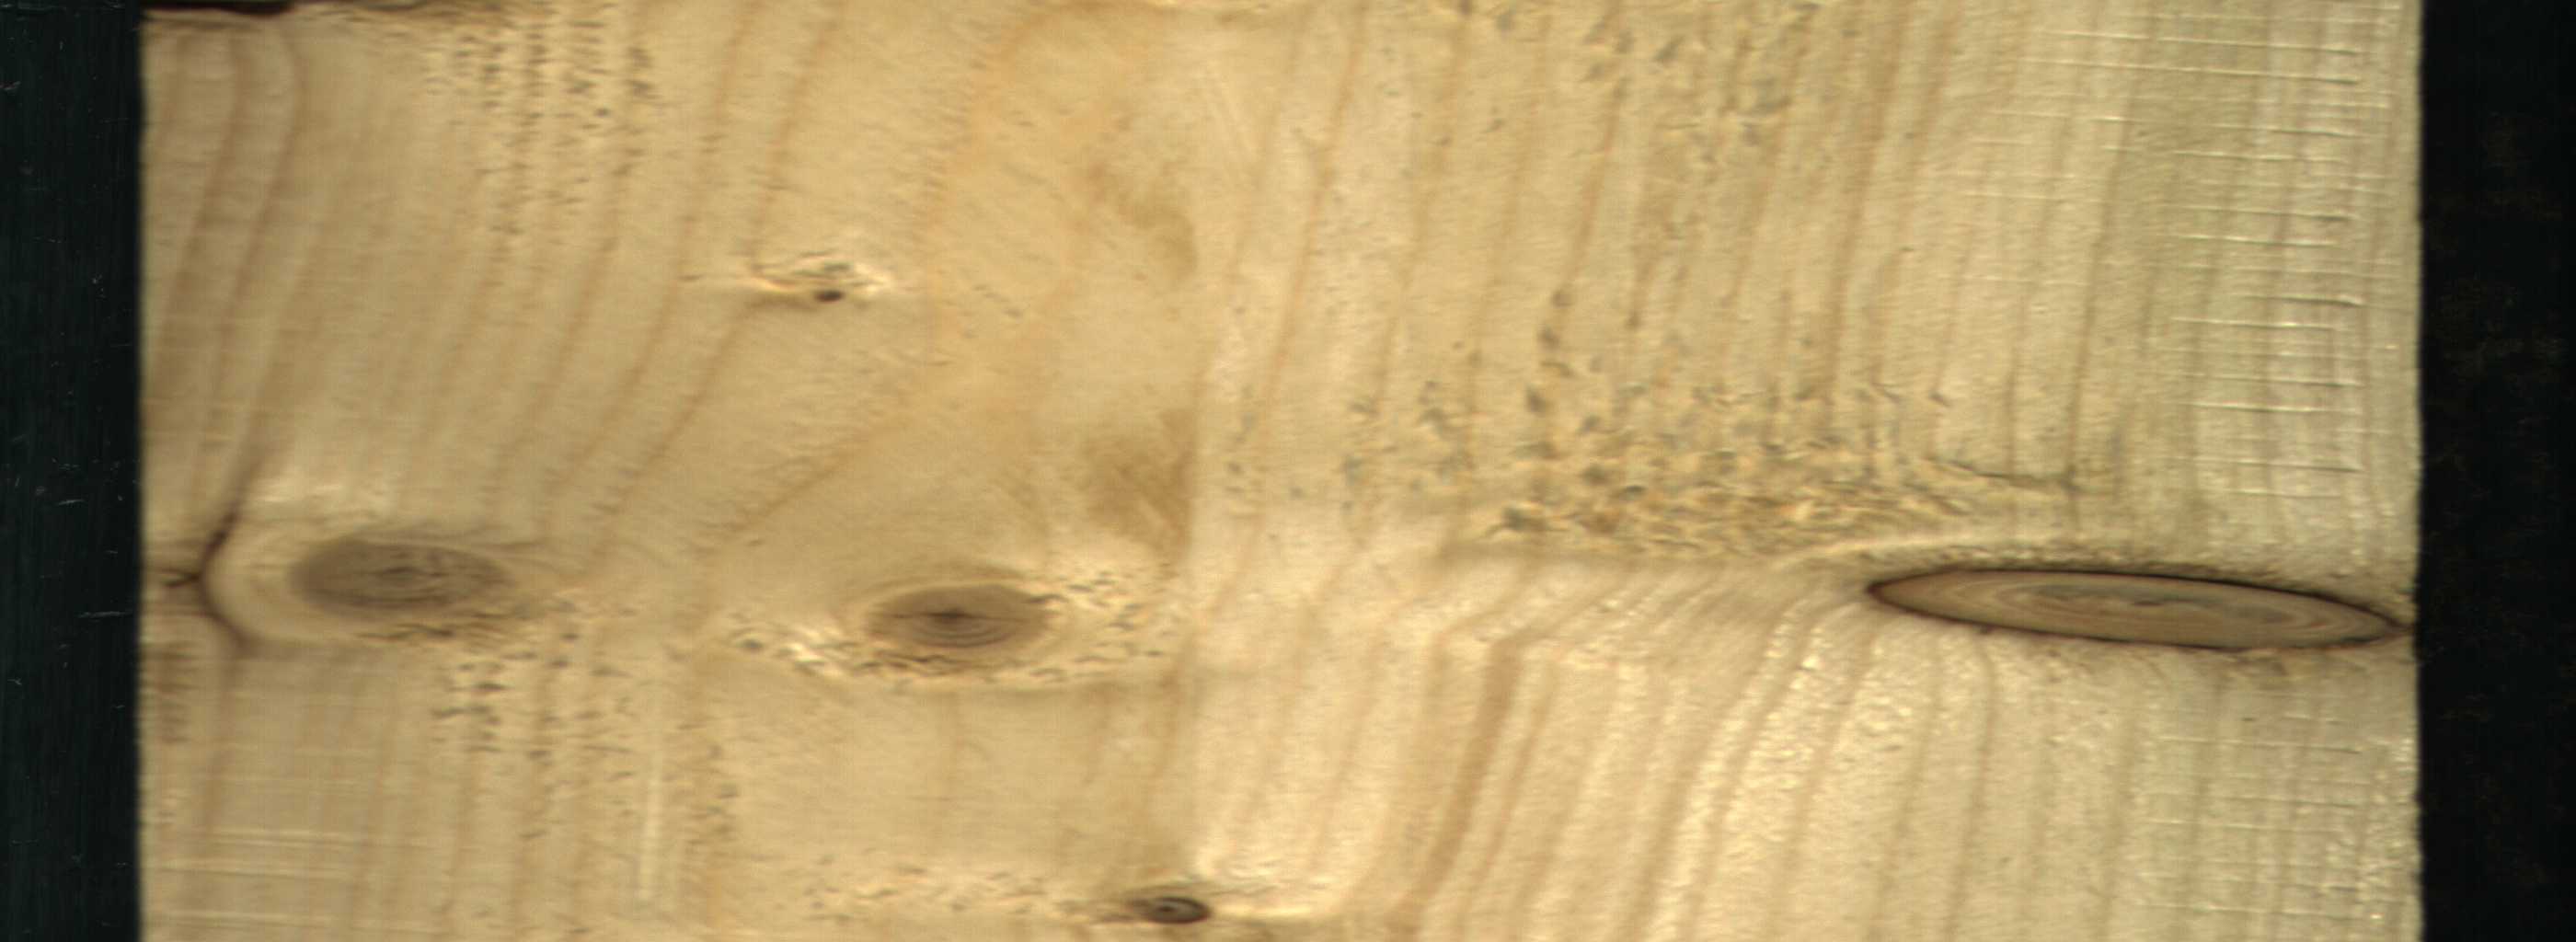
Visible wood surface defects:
Crack
Dead_Knot
Dead_Knot
Live_Knot
Live_Knot
Live_Knot
Live_Knot